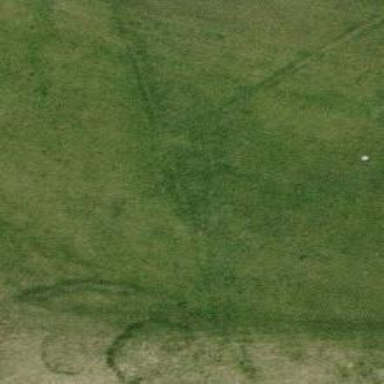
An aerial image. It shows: View of golf hole.